Question: I have a couple of audio files that want to normalize at .'-1dB', any idea how may I do that.
PS: I'm not asking how to read them, consider they are all saved in the Workspace as : 'A1 A2 A3 etc'

thanks to Neil for his comment, here an example of two files , as you can see the signal aren't on the same level , ( that causes problems when try to any their PSD, so I would like to get all the file at the same level as far I know that called normalization. I can do that in Audacity but not in Matlab, because I don't know and the mathematics behind it.
thanks for your help
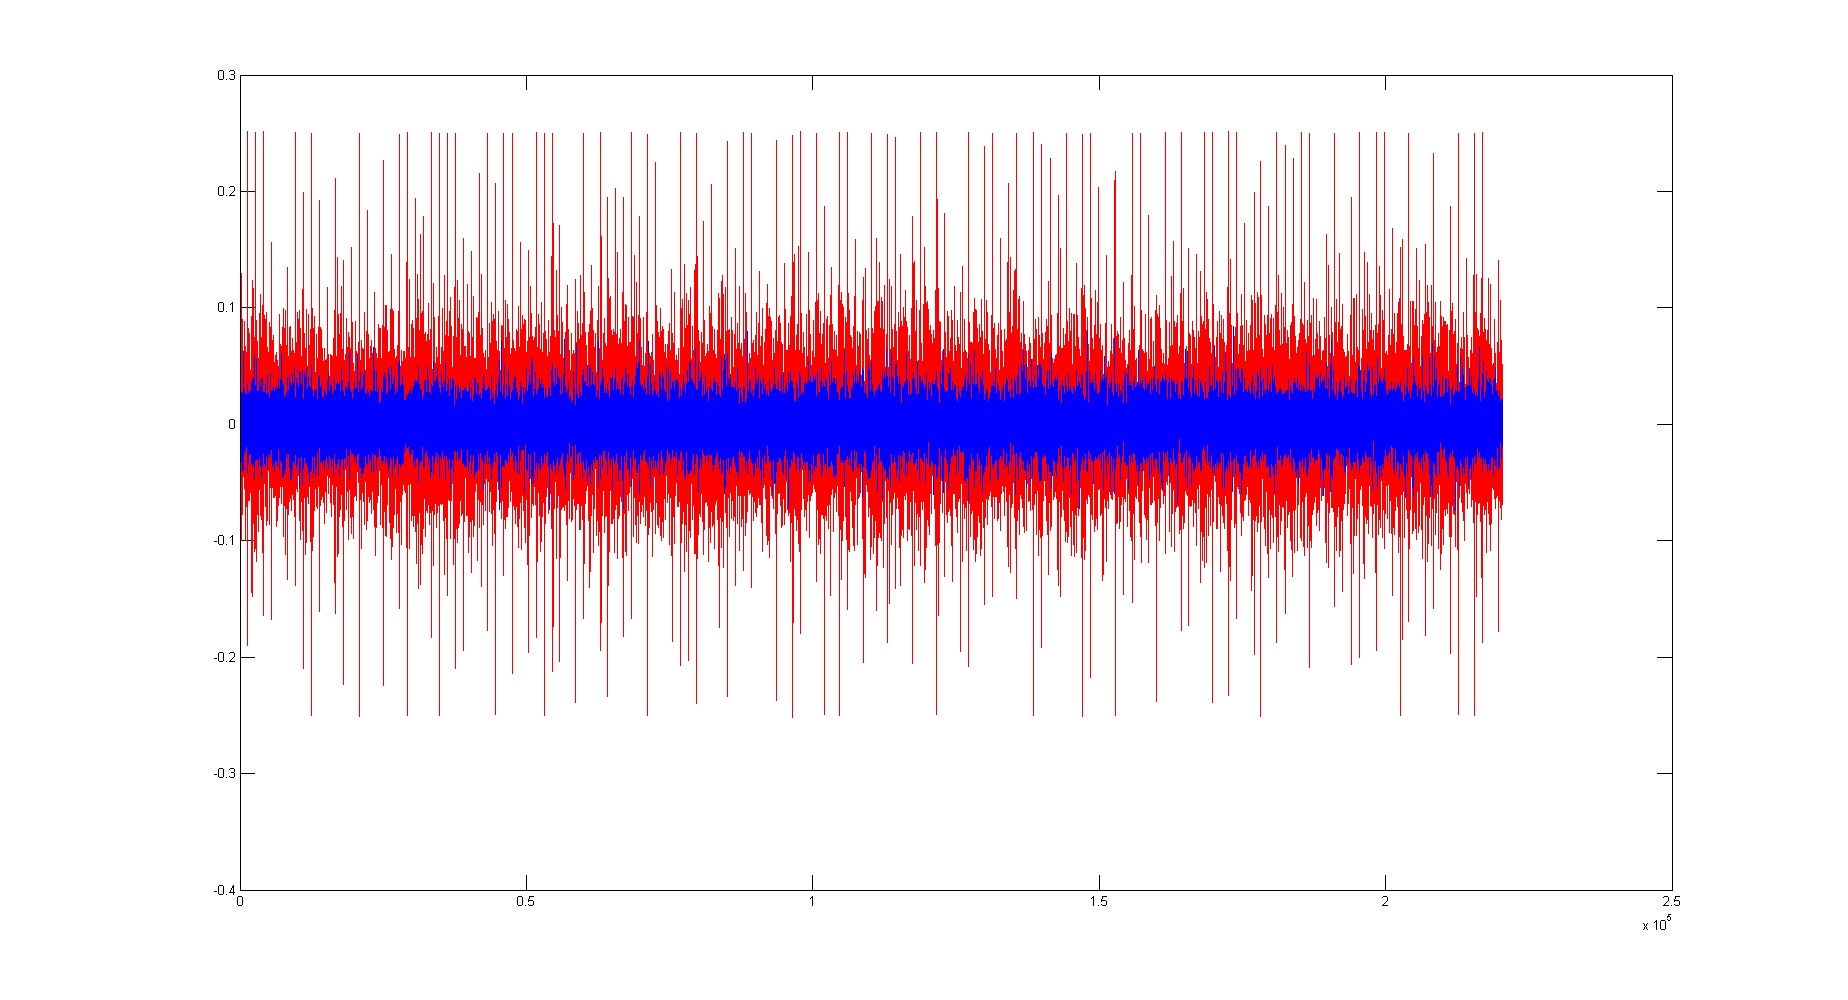
Answer: Normalising an audio waveform involves:
- Choosing the desired norm. You have more choices than just the maximum offset, but that is the simplest. If your representation is sample values in range -1.0 to 1.0, then normalising to -1dB is actually saying you want all values to be between -0.891 and 0.891 (<URL>' for that- Multiplying all values such that the maximum is now limited to the new top value. Multiplication is the correct operation due to the representation used by most raw audio signals.
So, in theory, you want something like:
'''
A1_norm = A1 * 0.891 / max( abs( A1(:) ) );
'''